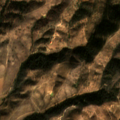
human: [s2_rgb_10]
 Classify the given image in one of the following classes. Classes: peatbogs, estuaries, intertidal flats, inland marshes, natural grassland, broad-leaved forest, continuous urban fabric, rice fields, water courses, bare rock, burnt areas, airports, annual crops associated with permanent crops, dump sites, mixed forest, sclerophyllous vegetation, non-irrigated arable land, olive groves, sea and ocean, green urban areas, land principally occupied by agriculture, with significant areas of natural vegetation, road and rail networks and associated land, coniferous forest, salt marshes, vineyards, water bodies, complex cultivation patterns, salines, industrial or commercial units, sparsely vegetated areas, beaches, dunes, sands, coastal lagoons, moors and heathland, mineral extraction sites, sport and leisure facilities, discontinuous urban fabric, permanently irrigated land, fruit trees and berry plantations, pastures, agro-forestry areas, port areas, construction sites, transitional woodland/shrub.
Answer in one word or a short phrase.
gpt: non-irrigated arable land, broad-leaved forest, transitional woodland/shrub